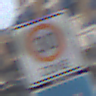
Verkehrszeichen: BeginnZone30
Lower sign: Sackgasse
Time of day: MorningAfternoon
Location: Outdoor (Urban)
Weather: Overcast
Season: NotSpecified
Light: Natural